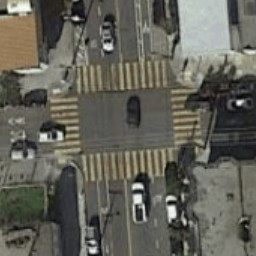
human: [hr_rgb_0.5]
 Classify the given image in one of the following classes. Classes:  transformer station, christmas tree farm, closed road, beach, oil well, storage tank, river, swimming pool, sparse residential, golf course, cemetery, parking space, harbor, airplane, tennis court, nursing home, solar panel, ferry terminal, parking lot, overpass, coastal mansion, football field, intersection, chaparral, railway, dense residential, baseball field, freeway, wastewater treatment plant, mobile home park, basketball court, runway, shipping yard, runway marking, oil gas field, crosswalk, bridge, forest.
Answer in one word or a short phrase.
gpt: crosswalk